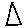
Label: triangle